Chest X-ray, PA view. Patient: 65 years old, sex M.
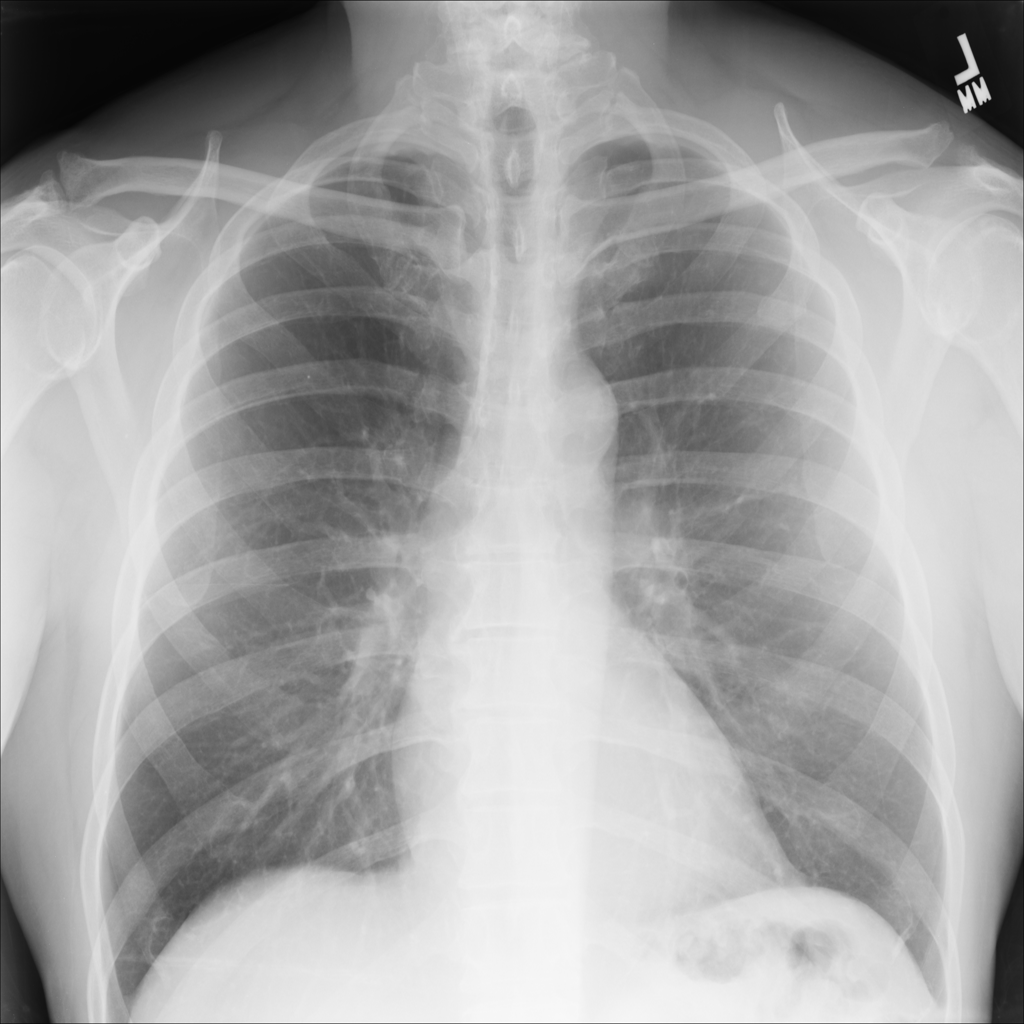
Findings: No Finding